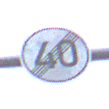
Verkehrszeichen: EndeGeschwindigkeit40
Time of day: MorningAfternoon
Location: Outdoor (Urban)
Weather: Overcast
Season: NotSpecified
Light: Natural